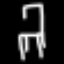
Label: chair